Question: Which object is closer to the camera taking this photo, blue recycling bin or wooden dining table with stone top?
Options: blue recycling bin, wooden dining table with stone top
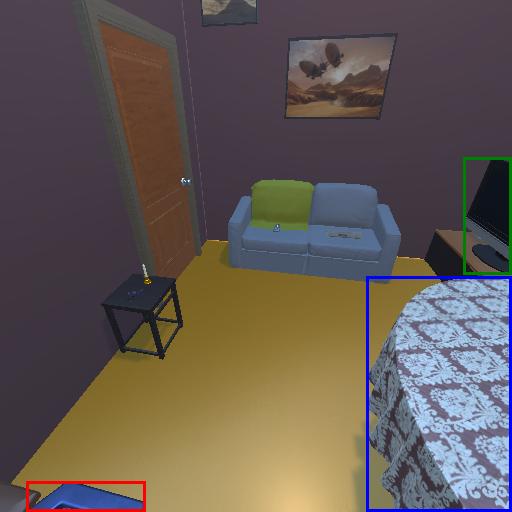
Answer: blue recycling bin